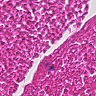
Metastatic tissue present: no